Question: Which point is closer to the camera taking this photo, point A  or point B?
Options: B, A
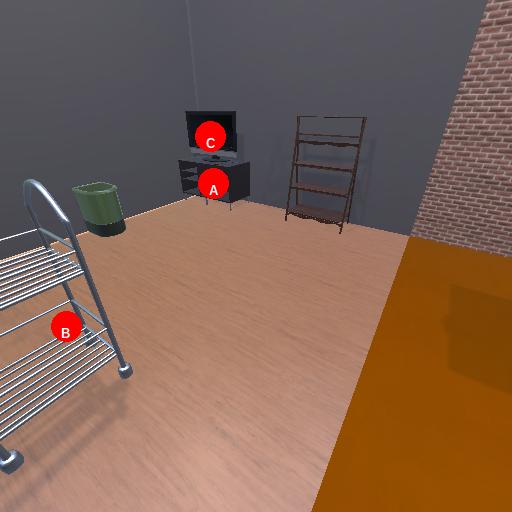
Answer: B